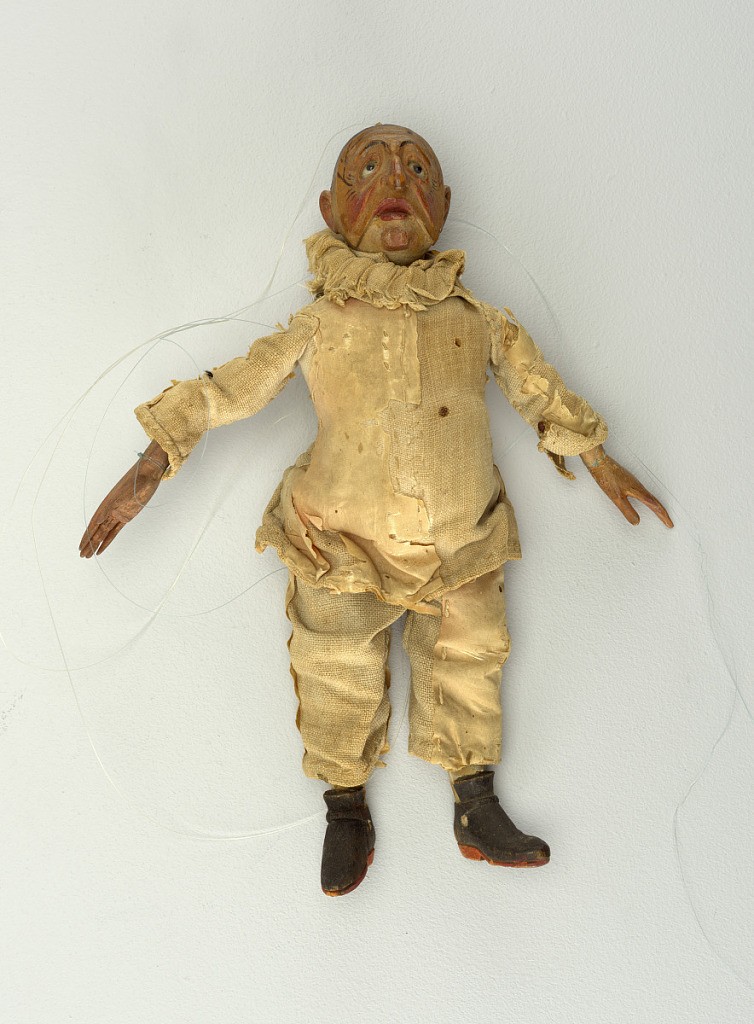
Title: Pulcinella
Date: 18th century
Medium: Carved and painted wood, glass and woven cloth
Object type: Puppet
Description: Set of Commedia dell'arte marionettes, each with facial masks and costume of stock character. Pulcinella shown with a drooping mask. White suit with ruffled collar. Black coots. Wooden hands sewn into sleeves.